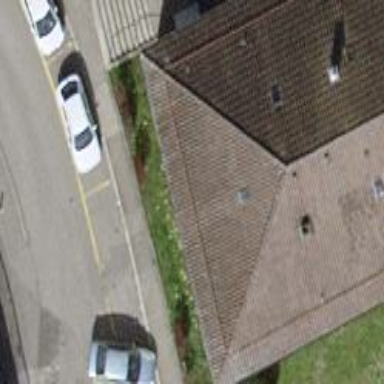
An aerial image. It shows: Pyramidal roof tops building of apartments.